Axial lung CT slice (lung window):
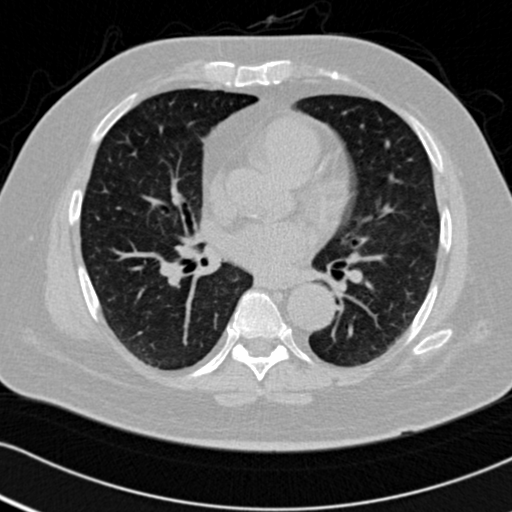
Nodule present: no